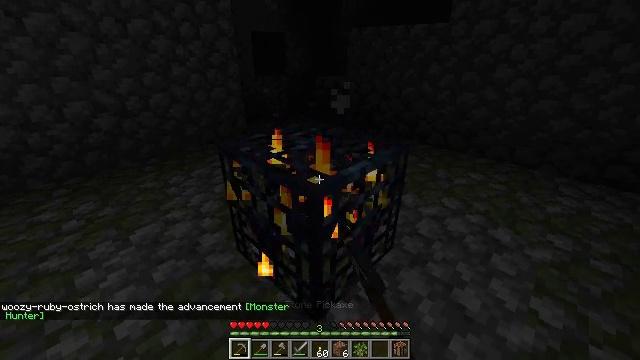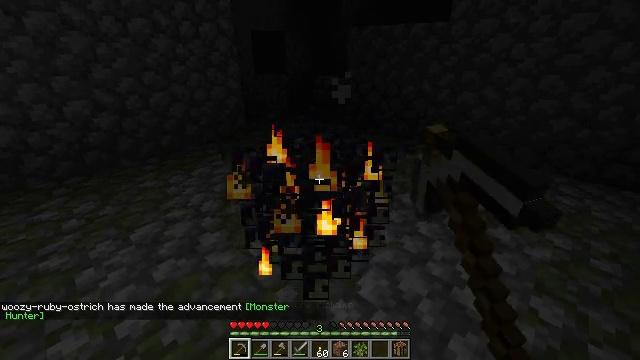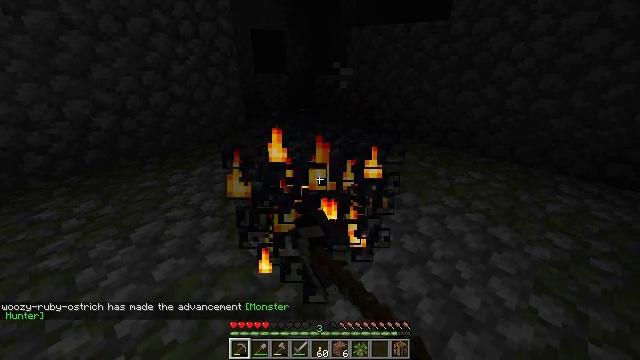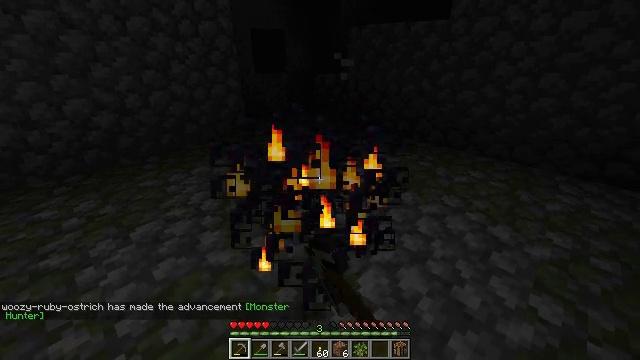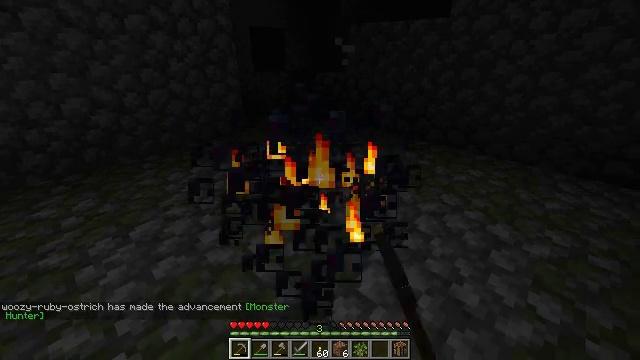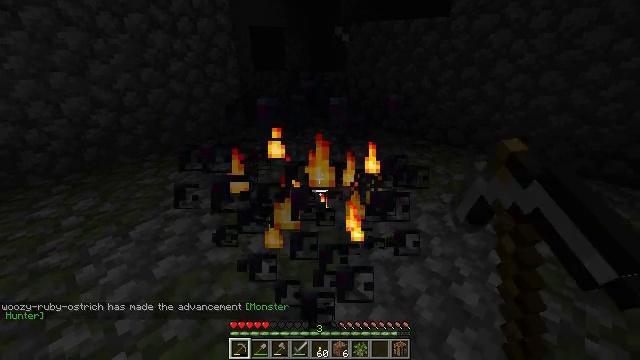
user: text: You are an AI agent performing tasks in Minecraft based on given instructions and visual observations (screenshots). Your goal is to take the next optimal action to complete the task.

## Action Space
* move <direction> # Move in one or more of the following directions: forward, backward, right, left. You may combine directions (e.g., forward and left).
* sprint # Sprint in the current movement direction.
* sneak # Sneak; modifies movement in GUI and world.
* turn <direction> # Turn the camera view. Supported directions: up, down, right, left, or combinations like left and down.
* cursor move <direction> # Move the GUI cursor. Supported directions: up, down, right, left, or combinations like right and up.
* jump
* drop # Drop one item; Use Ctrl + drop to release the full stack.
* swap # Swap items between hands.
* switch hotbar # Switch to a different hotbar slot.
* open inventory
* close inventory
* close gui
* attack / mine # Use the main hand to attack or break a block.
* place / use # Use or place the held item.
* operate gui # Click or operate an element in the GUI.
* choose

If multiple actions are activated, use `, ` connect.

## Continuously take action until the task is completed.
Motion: motion action
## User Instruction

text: Attack the spawner to disable it.
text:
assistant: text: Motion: attack / mine
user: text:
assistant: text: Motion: attack / mine
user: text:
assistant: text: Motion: attack / mine
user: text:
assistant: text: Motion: attack / mine
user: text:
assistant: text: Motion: attack / mine
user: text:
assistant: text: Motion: attack / mine